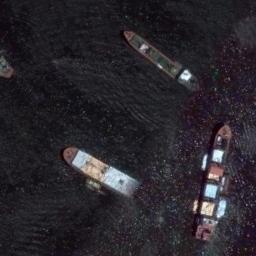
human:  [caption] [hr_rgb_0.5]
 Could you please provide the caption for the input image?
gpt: Three orange-red bulk carriers sailing on the blue sea .

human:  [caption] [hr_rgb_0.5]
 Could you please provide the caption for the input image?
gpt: The three cargo ships are sailing in the deep blue water and one of the ships is full of containers .

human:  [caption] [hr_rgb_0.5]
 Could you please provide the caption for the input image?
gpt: Several ships of different sizes and shapes are at sea .

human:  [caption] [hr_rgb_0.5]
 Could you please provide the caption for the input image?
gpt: There are three ships in the black water .

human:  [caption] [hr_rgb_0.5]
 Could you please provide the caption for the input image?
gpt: There are three ships on the sea .